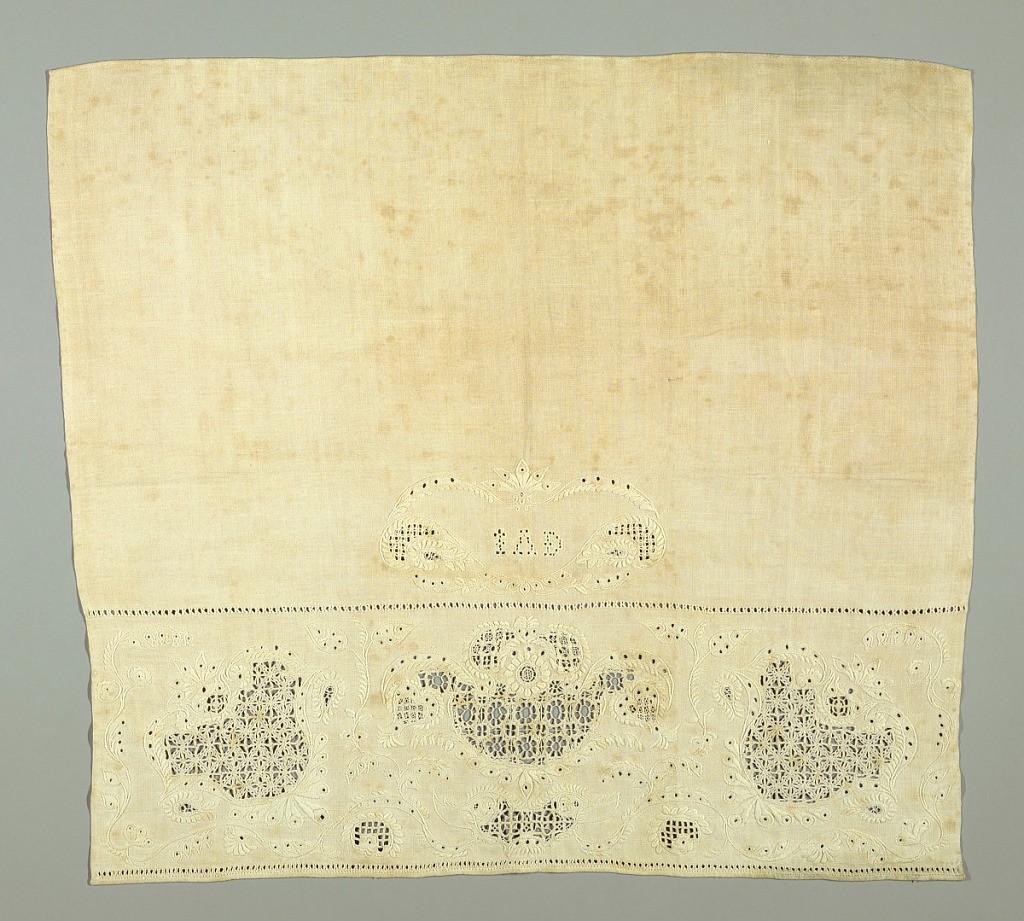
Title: Towel end
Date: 19th century
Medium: linen Technique: withdrawn element with embroidery
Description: Towel end with deep border at bottom of three flower heads in drawn work with fine embroidered foliage detail, in white linen thread. Initials "I.A.D." in symmetrical leaf-framed cartouche above. Two plain selvages. Hand-stitched hems at top and bottom.